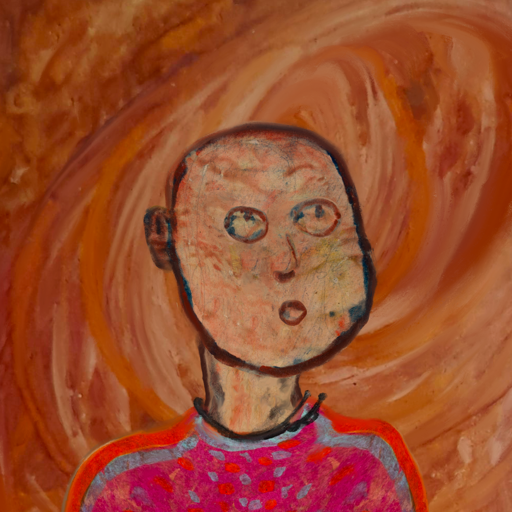
Background: Pious_Lady, Head And Neck Side: Orphan, Face Side: Orphan, Bust: Sisters, Hair Side: Blank, Head Accessory: Blank, Second Necklace: Blank, Necklace: Orphan, Baby: Blank